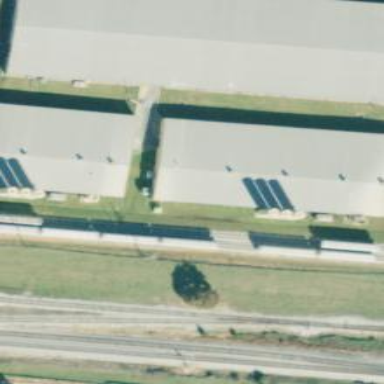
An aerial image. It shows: Industrial power substation.